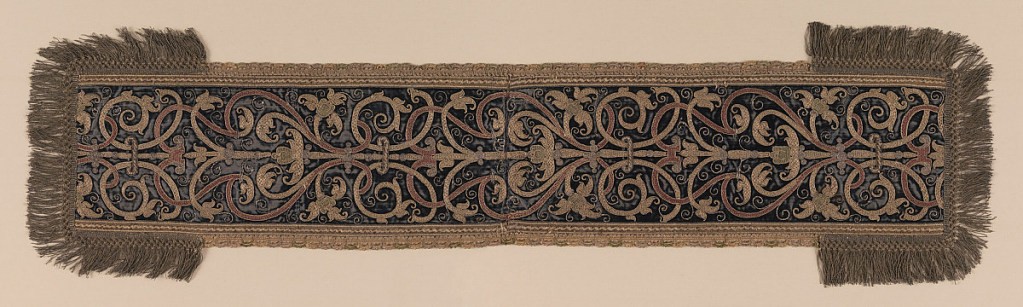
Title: Panel
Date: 16th–17th century
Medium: silk, metallic yarns Technique: embroidery on supplementary warp pile (velvet) foundation, with woven tape edgings and fringe
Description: Vertically symmetrical pattern of scrolling lines in gold silk and metallic yarns on a dark blue velvet ground. Long edges finished with woven tape and short ends with long knotted fringe.